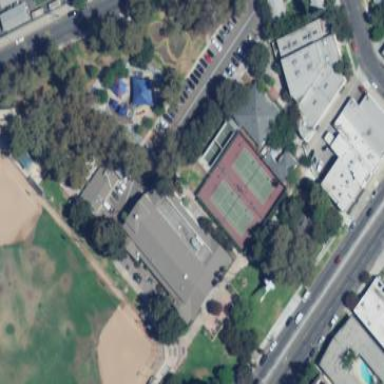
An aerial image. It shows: Public building used as community center.